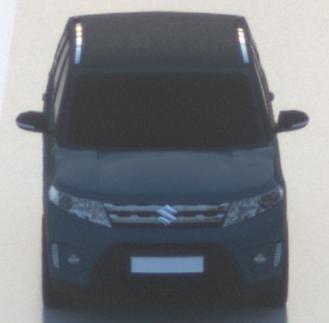
Make: Suzuki
Model: Vitara 1.6
Detailed model: Vitara (LY)
Model produced from: 2015/04
Model produced until: 2018/08
Doors: 5
Color: blue
Road condition: wet road
Daytime: dawn
Contrast: low contrast